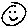
Label: smiley face